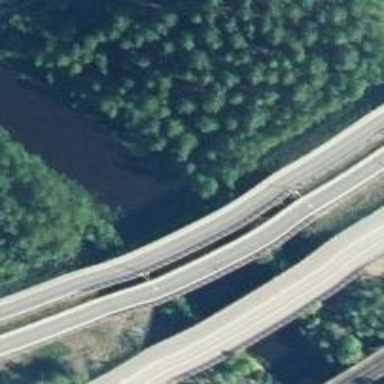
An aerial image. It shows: Asphalt bridge on motorway.